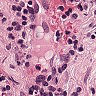
Metastatic tissue present: no